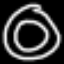
Label: donut